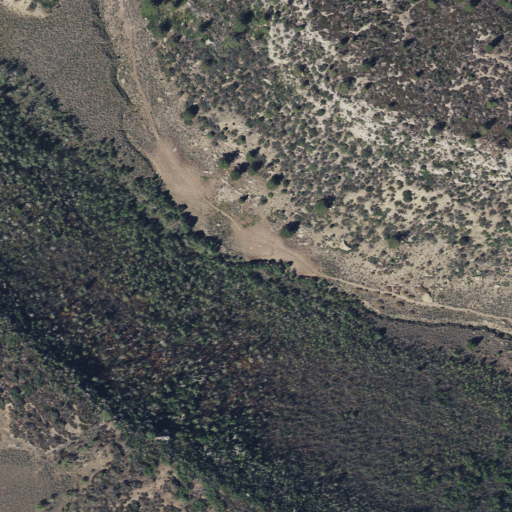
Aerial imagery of valley in Utah named Eldridge Hollow containing deciduous forest, evergreen forest, and shrub